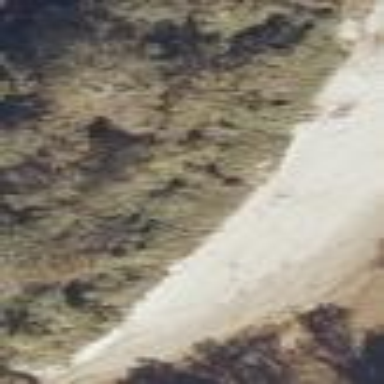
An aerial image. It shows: Sandy beach.